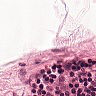
Metastatic tissue present: no